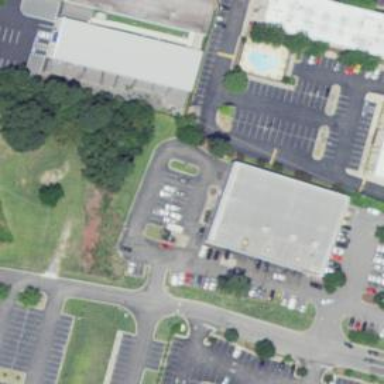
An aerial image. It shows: Building housing car repair shop.